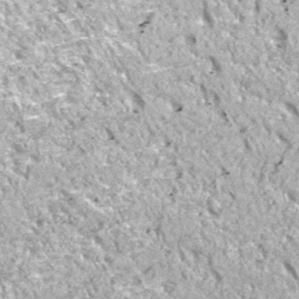
Label: frost